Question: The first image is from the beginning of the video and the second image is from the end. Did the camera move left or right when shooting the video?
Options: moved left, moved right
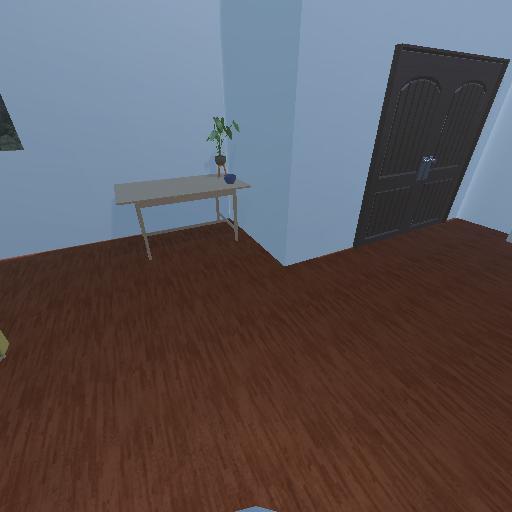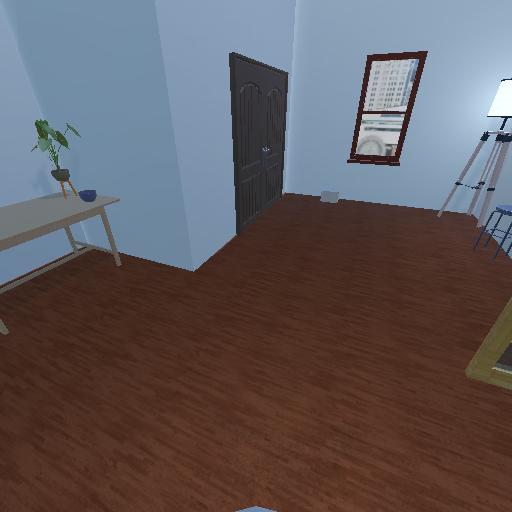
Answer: moved left